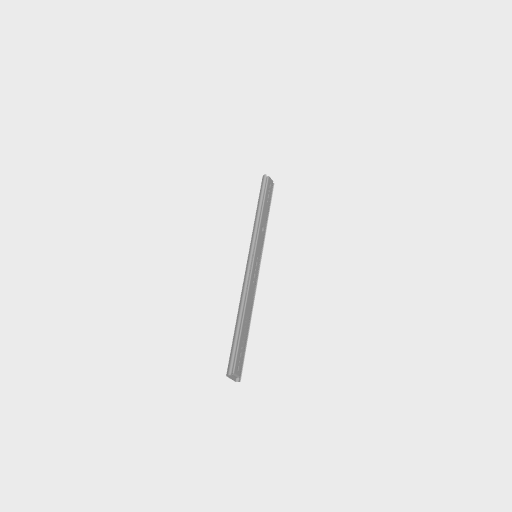
Part: ViperSlide14Ball